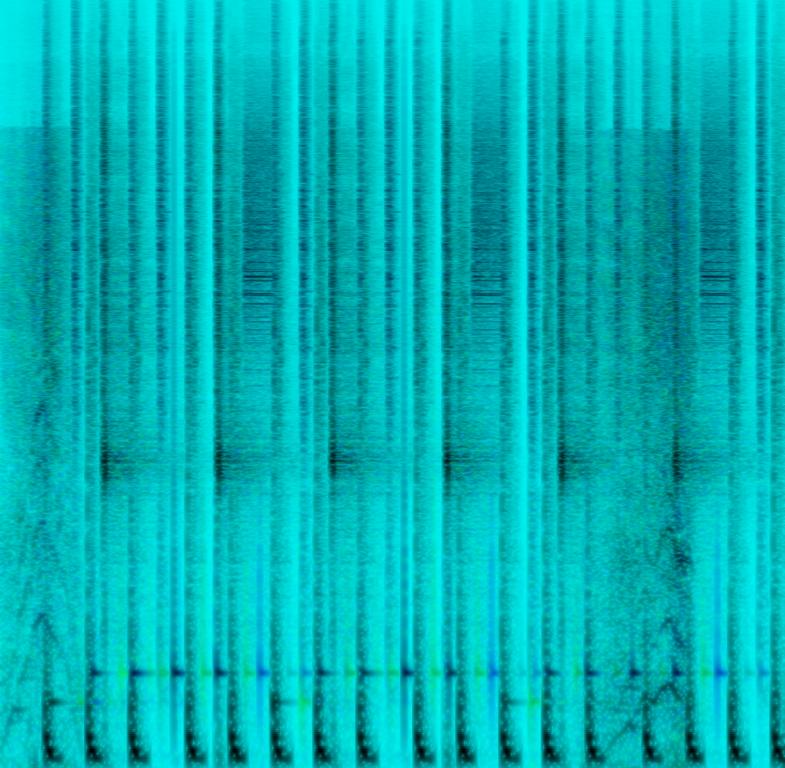
a solo electronic drum beat featuring snaps with a long reverb, a clicky synth melody through a stereo delay, a crunchy kick playing a syncopated pattern and high fidelity production. Sophisticated and stylish.